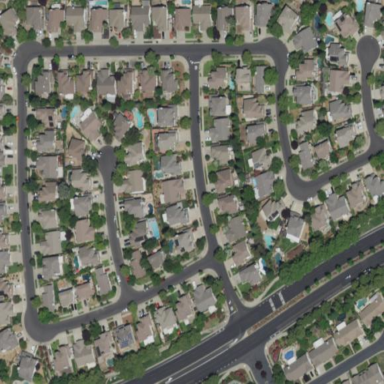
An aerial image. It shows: Residential area with detached houses.